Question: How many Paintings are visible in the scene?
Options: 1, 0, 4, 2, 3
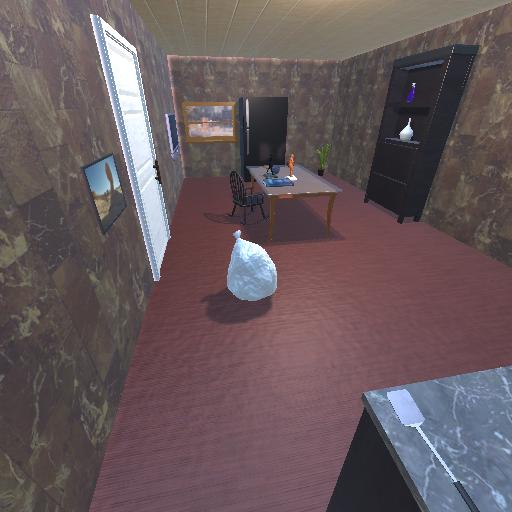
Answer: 1